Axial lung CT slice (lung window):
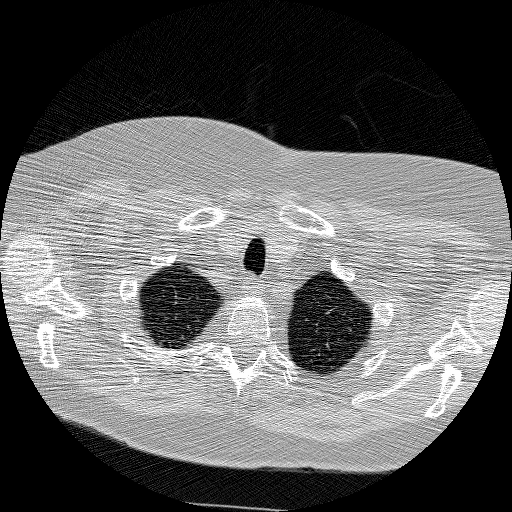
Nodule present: no